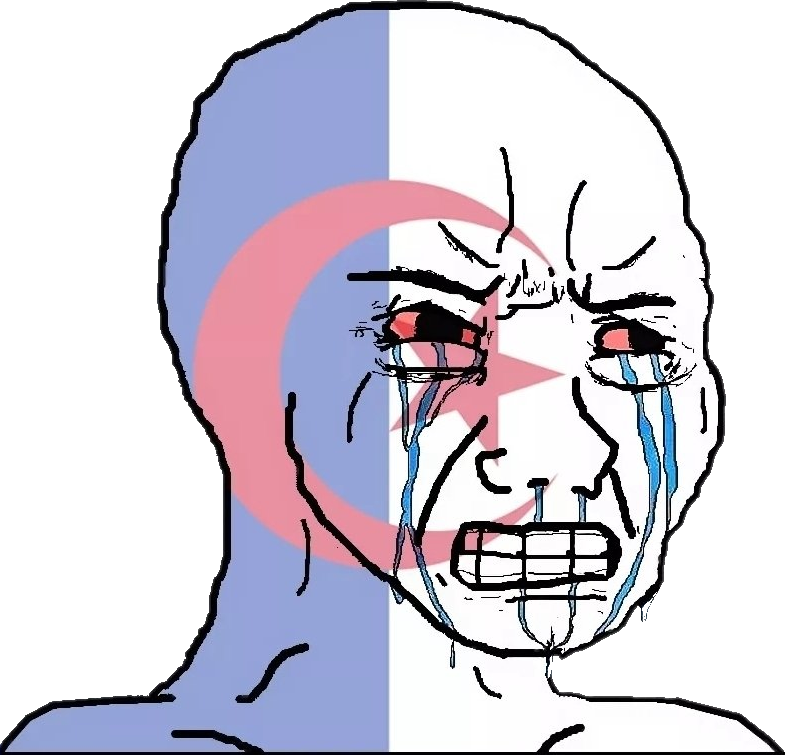
Label: 5_Crying_Wojak